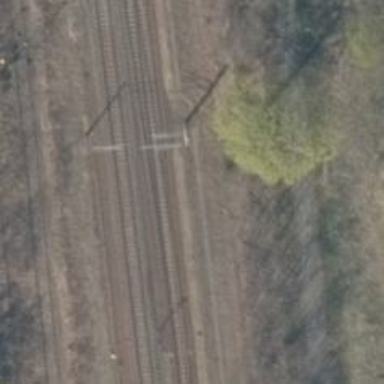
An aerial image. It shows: Railway switch.